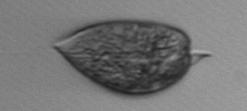
Label: Prorocentrum_micans